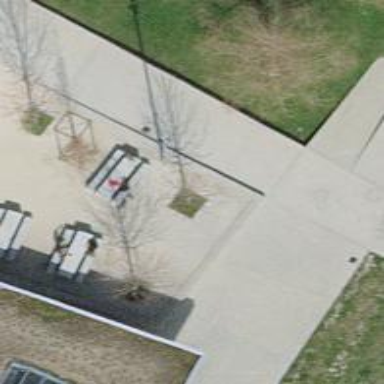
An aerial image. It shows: Picnic table located in leisure land area.